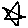
Label: star